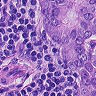
Metastatic tissue present: yes